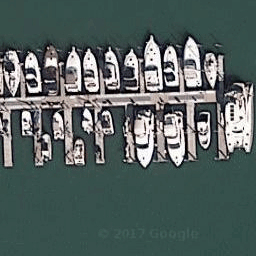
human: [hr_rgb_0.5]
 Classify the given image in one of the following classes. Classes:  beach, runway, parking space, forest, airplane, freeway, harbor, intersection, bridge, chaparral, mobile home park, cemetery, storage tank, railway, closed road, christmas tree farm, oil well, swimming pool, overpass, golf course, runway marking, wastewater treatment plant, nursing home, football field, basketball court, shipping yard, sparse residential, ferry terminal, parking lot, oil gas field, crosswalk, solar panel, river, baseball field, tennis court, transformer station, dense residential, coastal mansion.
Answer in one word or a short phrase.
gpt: harbor